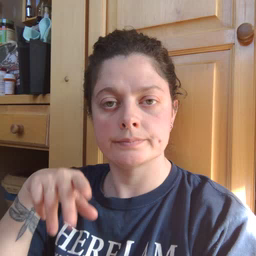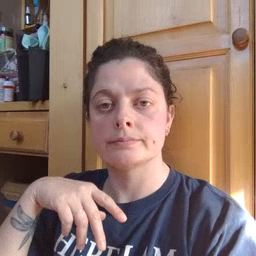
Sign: yucky